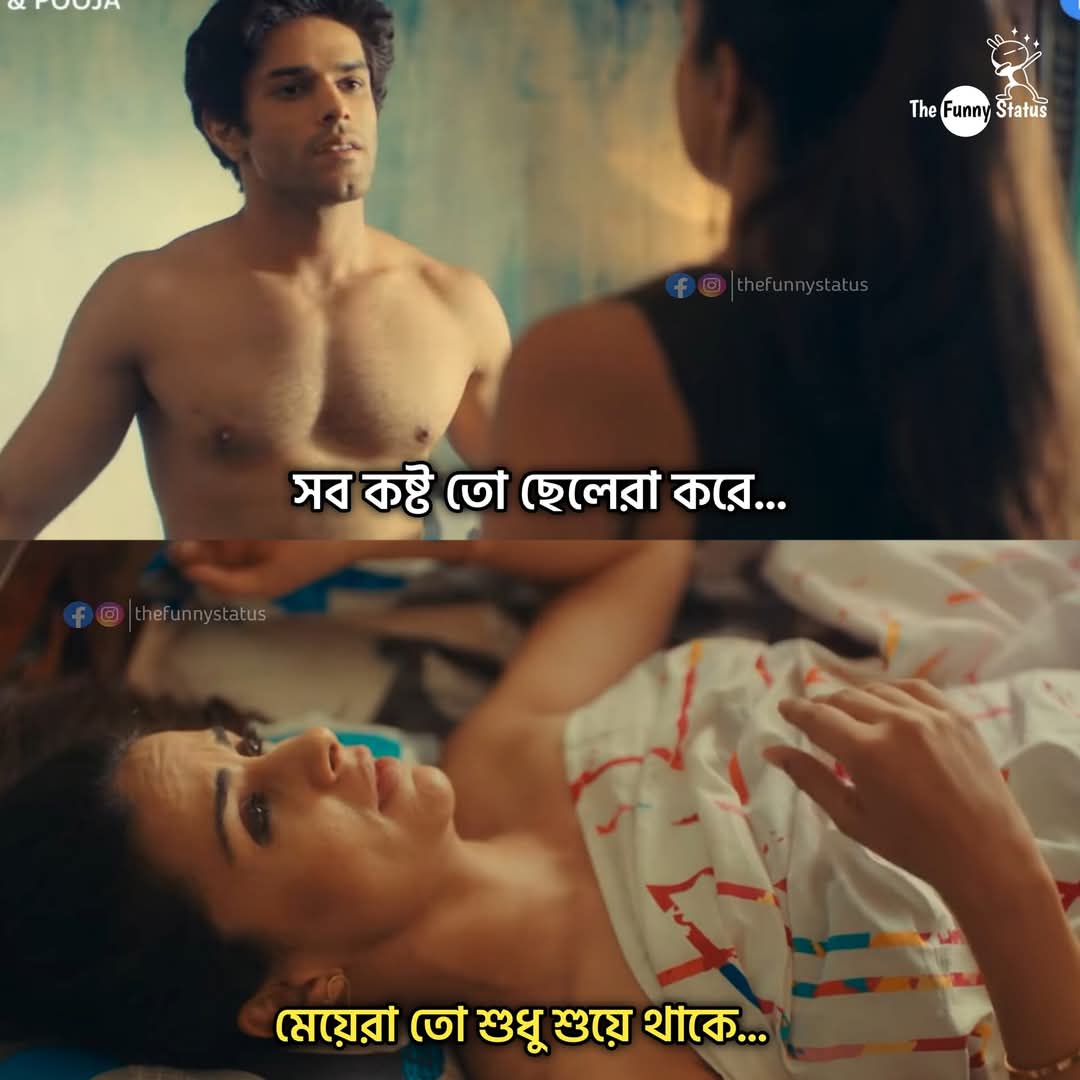
Text: সব কষ্ট তো ছেলেরা করে...
মেয়েরা তো শুধু শুয়ে থাকে...
Label: Non Hate